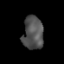
Tissue: lung
Cell type: Epithelial cells
Senescence score: 0.1631
Nuclear area (px): 665
Mean DAPI intensity: 81.663